Question: When I include the custom test videoautoplay (<URL>.

Any idea how to fix this?
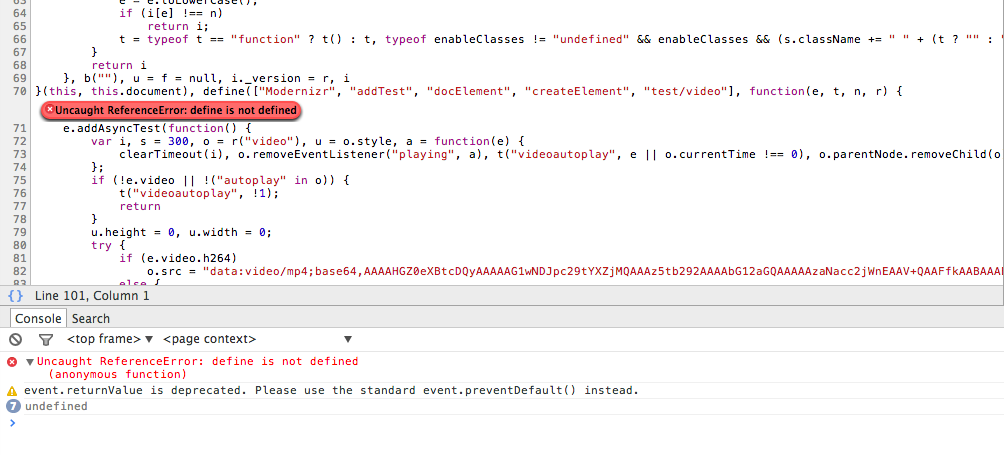
Answer: I believe you are trying to include a modernizr 3.0 test when the grunt-modernizr plugin is only compatible with modernizr 2.7.1. It's a bit confusing!
Work is being done in a <URL> to make grunt-modernizr compatible with modernizr 3.0.
Here are the 2.7.1 feature detects: <URL>
It looks like video-autoplay is not there, so you might need copy the detect from 3.0 and adapt it to work with 2.7.1 and include it as a custom test. Use <URL> as a reference.